Question: I'm curious if such is possible with .NET. I wrote a small C# Windows GUI app and I was wondering if there's any way to "tap into" Microsoft Outlook 2010 and check if it has any new (unopened) emails present? Normally such condition will be indicated by the presence of an envelope icon on the system tray:

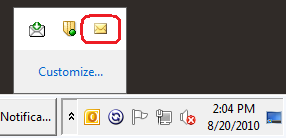
Answer: Hope this helps...
The following demostrates how to retreive data from items within an Outlook folder (called "MySubFolderName" under the Inbox folder) using .NET:
First add a reference to the Outlook COM object your project:
In VS.NET right click on References and choose Add Reference.
Select the COM tab
Choose "Microsoft Outlook 11.0 Object Library" (this is for MS Office 2003 - I think 10.0 is for Office XP) and click Select.
Click OK.
Note that you can access any Outlook/Exchange object types, eg Appointments, Notes, Tasks, Emails etc - just use intellisense to select which one (eg Microsoft.Office.Interop.Outlook. ... - see definition of variable called 'item' below).
Here's the code:
'''
Microsoft.Office.Interop.Outlook.Application app = null;
Microsoft.Office.Interop.Outlook._NameSpace ns = null;
Microsoft.Office.Interop.Outlook.PostItem item = null;
Microsoft.Office.Interop.Outlook.MAPIFolder inboxFolder = null;
Microsoft.Office.Interop.Outlook.MAPIFolder subFolder = null;
try
{
app = new Microsoft.Office.Interop.Outlook.Application();
ns = app.GetNamespace("MAPI");
ns.Logon(null,null,false, false);
inboxFolder = ns.GetDefaultFolder(Microsoft.Office.Interop.Outlook.OlDefaultFolders.olFolderInbox);
subFolder = inboxFolder.Folders["MySubFolderName"]; //folder.Folders[1]; also works
Console.WriteLine("Folder Name: {0}, EntryId: {1}", subFolder.Name, subFolder.EntryID);
Console.WriteLine("Num Items: {0}", subFolder.Items.Count.ToString());
for(int i=1;i<=subFolder.Items.Count;i++)
{
item = (Microsoft.Office.Interop.Outlook.PostItem)subFolder.Items[i];
Console.WriteLine("Item: {0}", i.ToString());
Console.WriteLine("Subject: {0}", item.Subject);
Console.WriteLine("Sent: {0} {1}", item.SentOn.ToLongDateString(), item.SentOn.ToLongTimeString());
Console.WriteLine("Categories: {0}", item.Categories);
Console.WriteLine("Body: {0}", item.Body);
Console.WriteLine("HTMLBody: {0}", item.HTMLBody);
}
}
catch (System.Runtime.InteropServices.COMException ex)
{
Console.WriteLine(ex.ToString());
}
finally
{
ns = null;
app = null;
inboxFolder = null;
}
'''
Source @ <URL>.
Also check:
<URL>